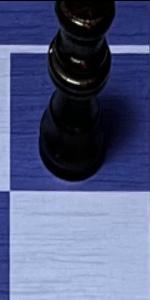
Label: Empty